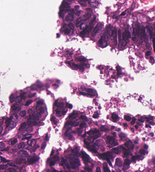
Tumor epithelial tissue: yes
Tumor-associated stroma tissue: no
Normal tissue: no